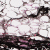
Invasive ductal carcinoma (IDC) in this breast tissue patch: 0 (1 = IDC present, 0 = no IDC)